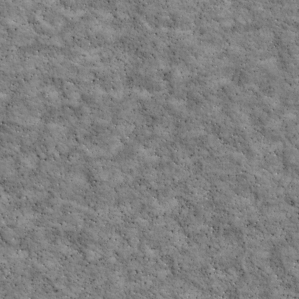
Label: non_frost